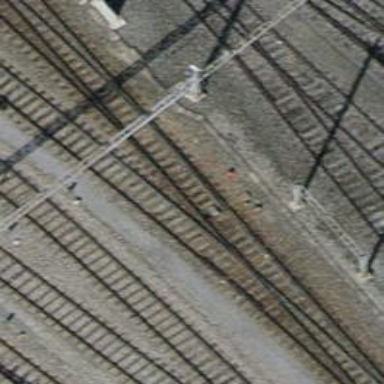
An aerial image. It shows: Single-track electrified railway yard with contact line electrification.